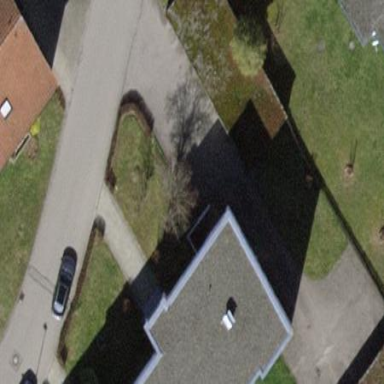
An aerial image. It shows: Garage building.